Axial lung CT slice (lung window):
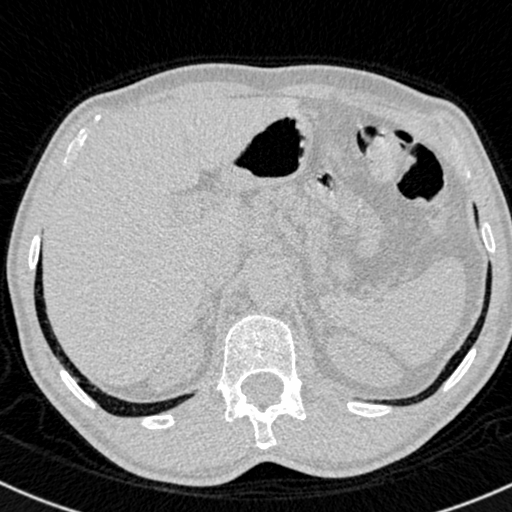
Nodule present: no